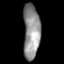
Tissue: prostate
Cell type: T cells
Senescence score: 0.3491
Nuclear area (px): 904
Mean DAPI intensity: 144.161